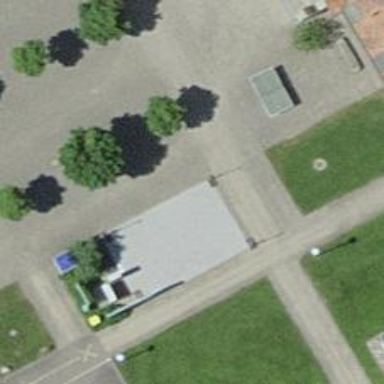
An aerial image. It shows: Rack for bicycle parking.